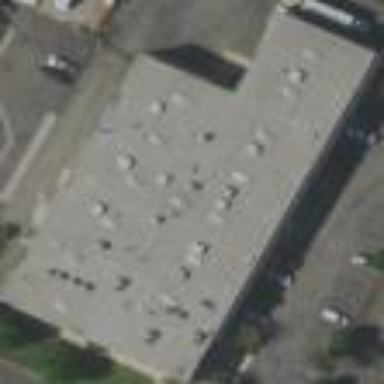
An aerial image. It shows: Warehouse building.